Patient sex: M
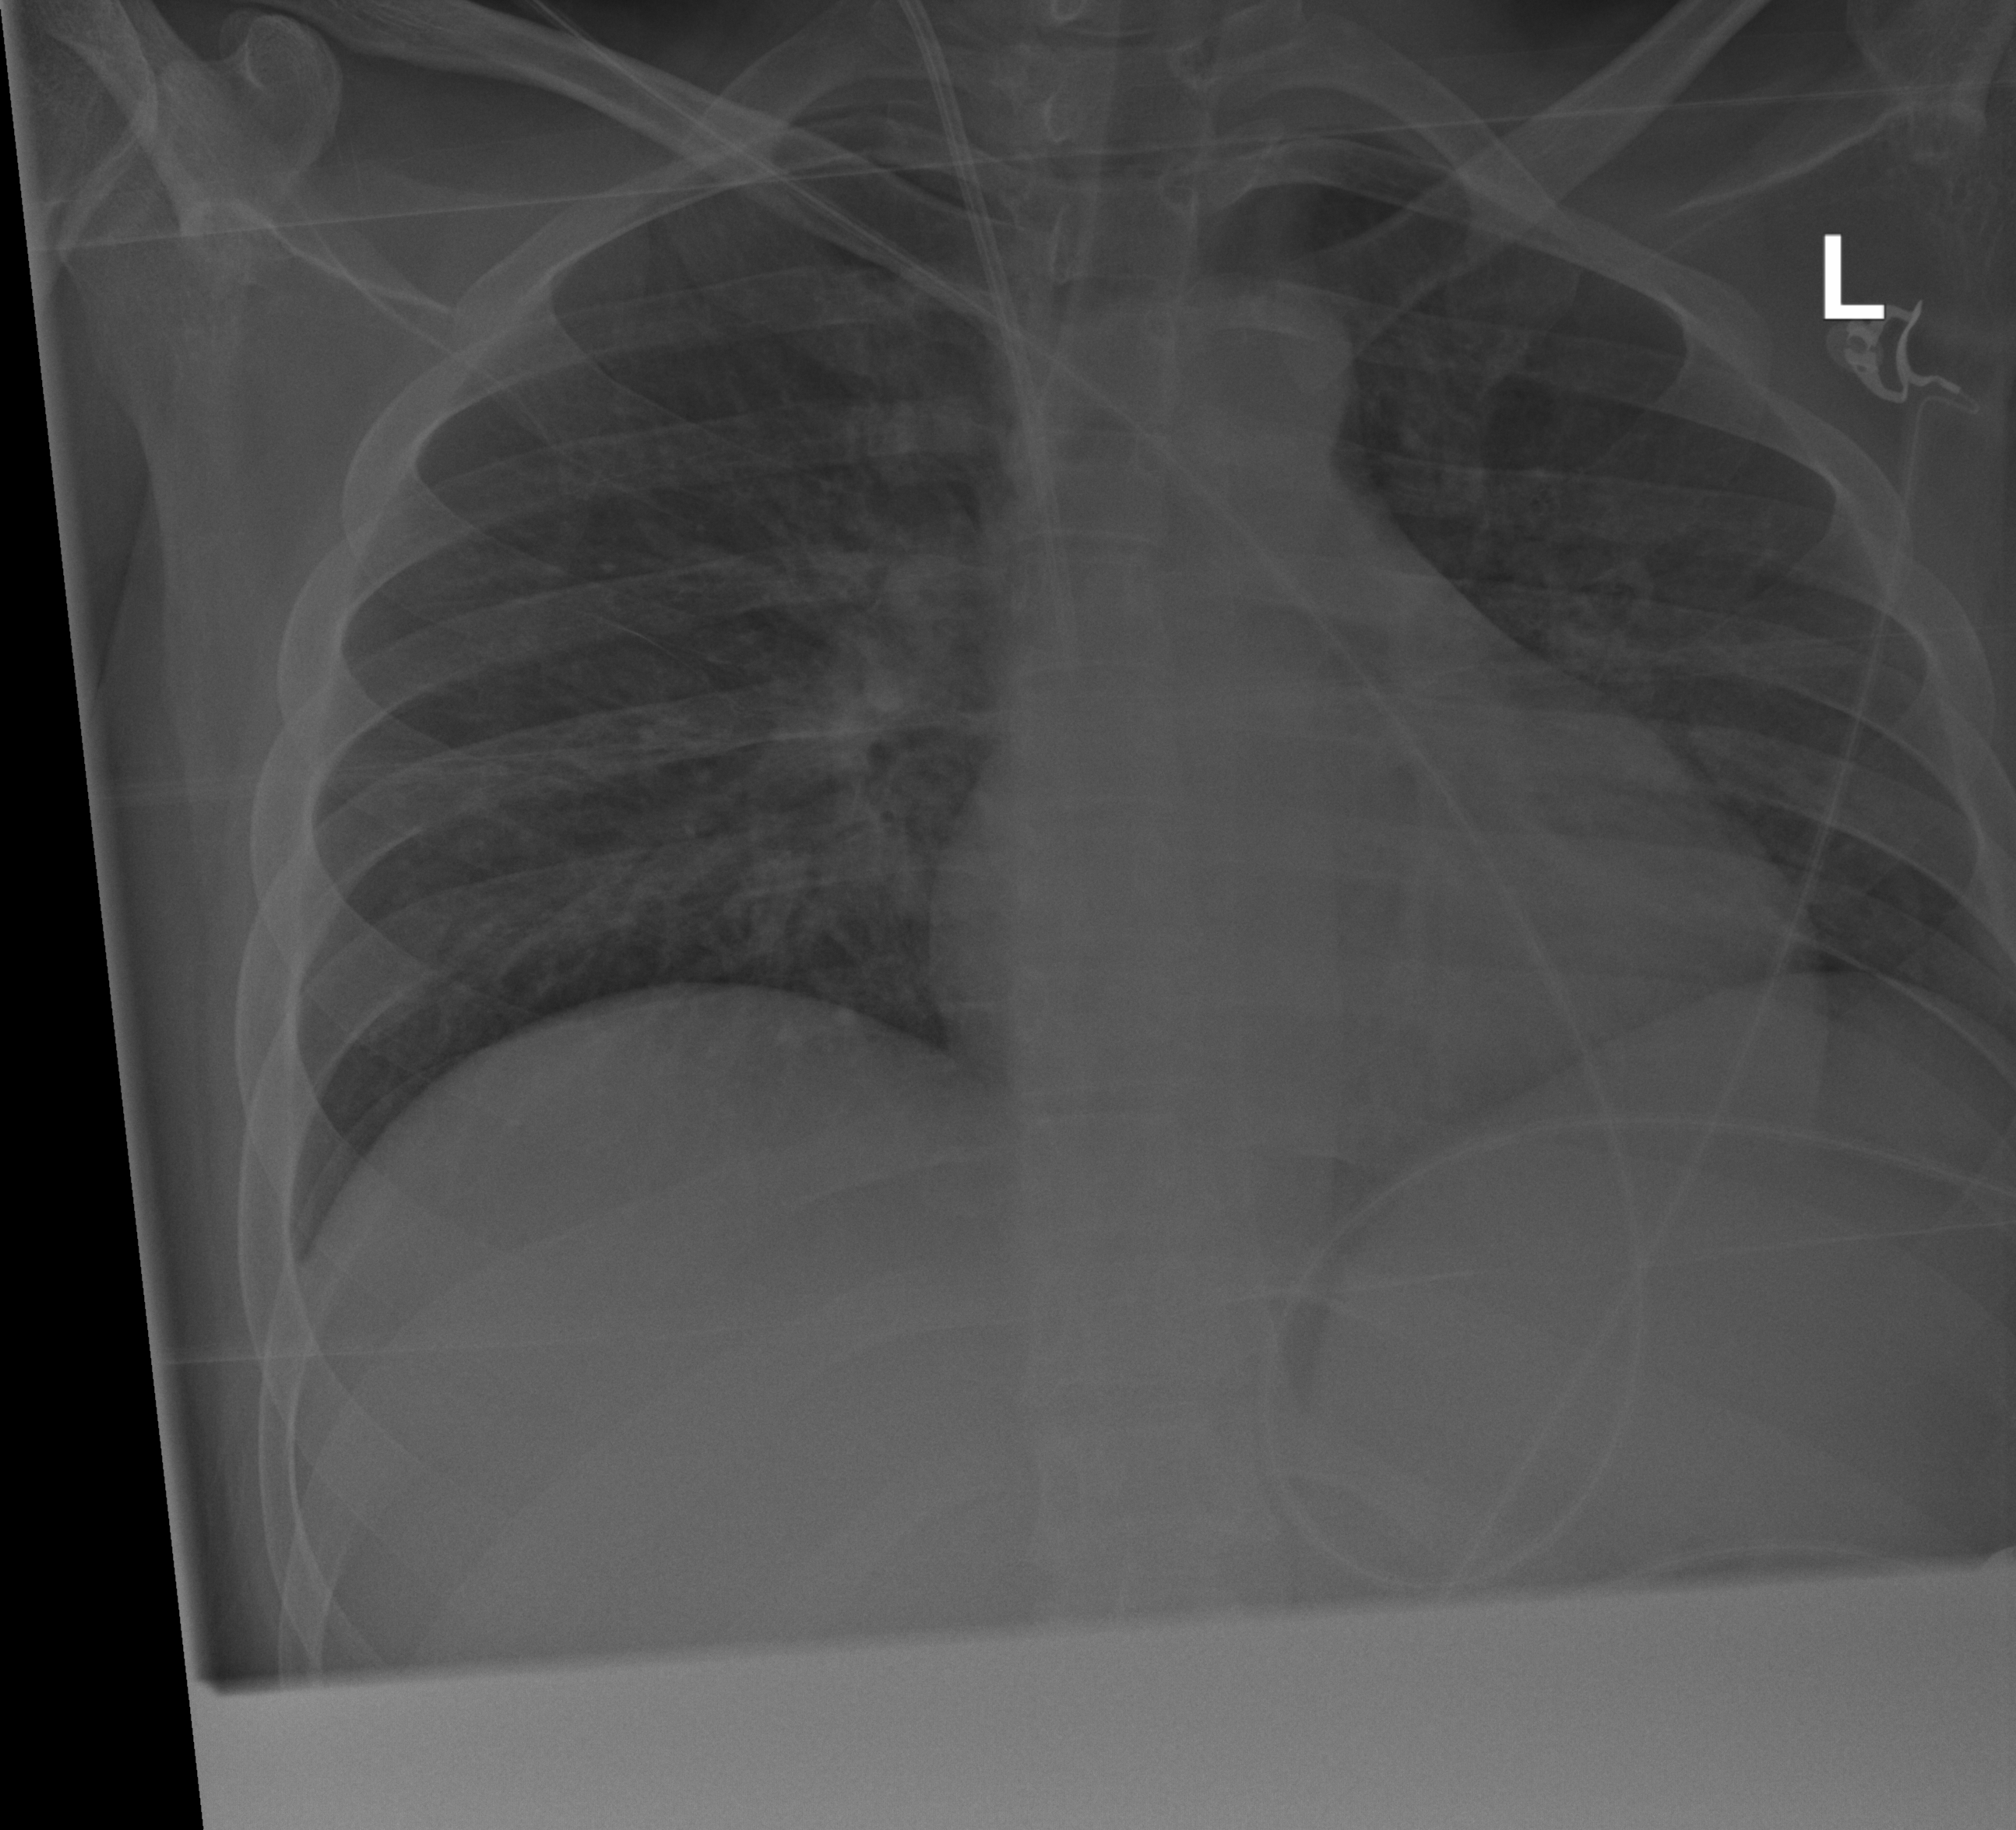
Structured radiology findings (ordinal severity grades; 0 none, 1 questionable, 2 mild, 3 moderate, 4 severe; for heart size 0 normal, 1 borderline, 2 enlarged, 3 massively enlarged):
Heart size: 0
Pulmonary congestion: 0
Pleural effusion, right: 0
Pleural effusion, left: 0
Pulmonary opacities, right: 1
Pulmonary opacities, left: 0
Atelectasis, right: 2
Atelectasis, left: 2